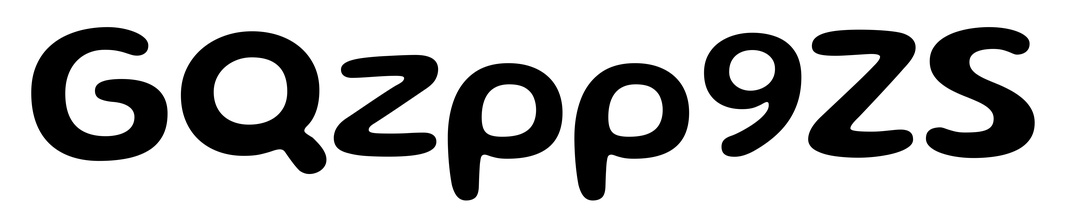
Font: Gluten_Medium